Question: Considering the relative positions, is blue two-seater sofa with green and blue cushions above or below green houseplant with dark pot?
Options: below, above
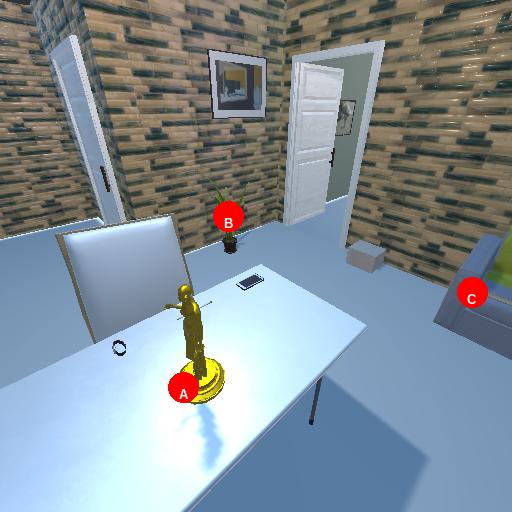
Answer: below